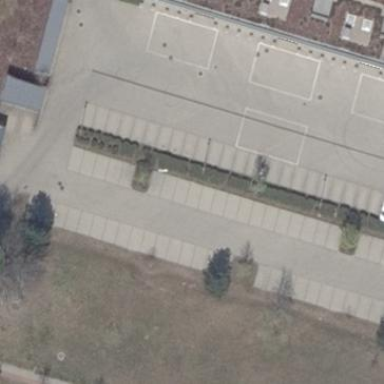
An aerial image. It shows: Parking area with surface.